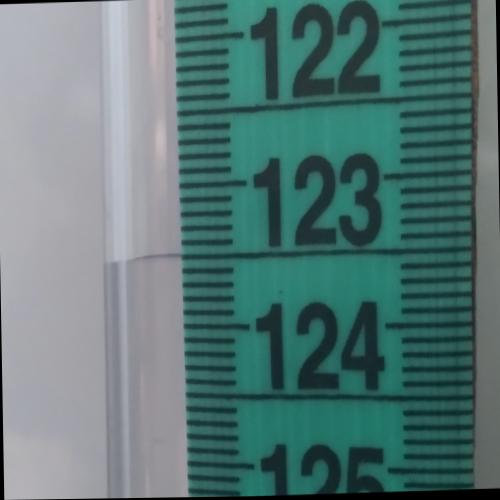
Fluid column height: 123.5 cm